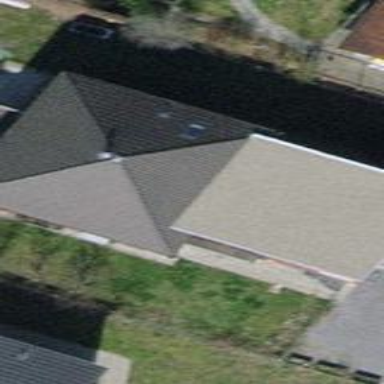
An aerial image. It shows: House with pyramidal roof shape.